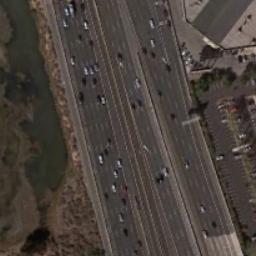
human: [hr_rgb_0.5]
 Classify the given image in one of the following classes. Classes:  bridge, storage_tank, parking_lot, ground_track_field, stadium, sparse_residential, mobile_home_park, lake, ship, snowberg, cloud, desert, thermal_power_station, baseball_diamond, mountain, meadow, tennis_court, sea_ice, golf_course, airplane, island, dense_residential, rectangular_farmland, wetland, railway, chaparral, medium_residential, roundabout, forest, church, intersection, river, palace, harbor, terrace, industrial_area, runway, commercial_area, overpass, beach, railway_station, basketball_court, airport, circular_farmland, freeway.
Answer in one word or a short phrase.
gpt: freeway